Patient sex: M
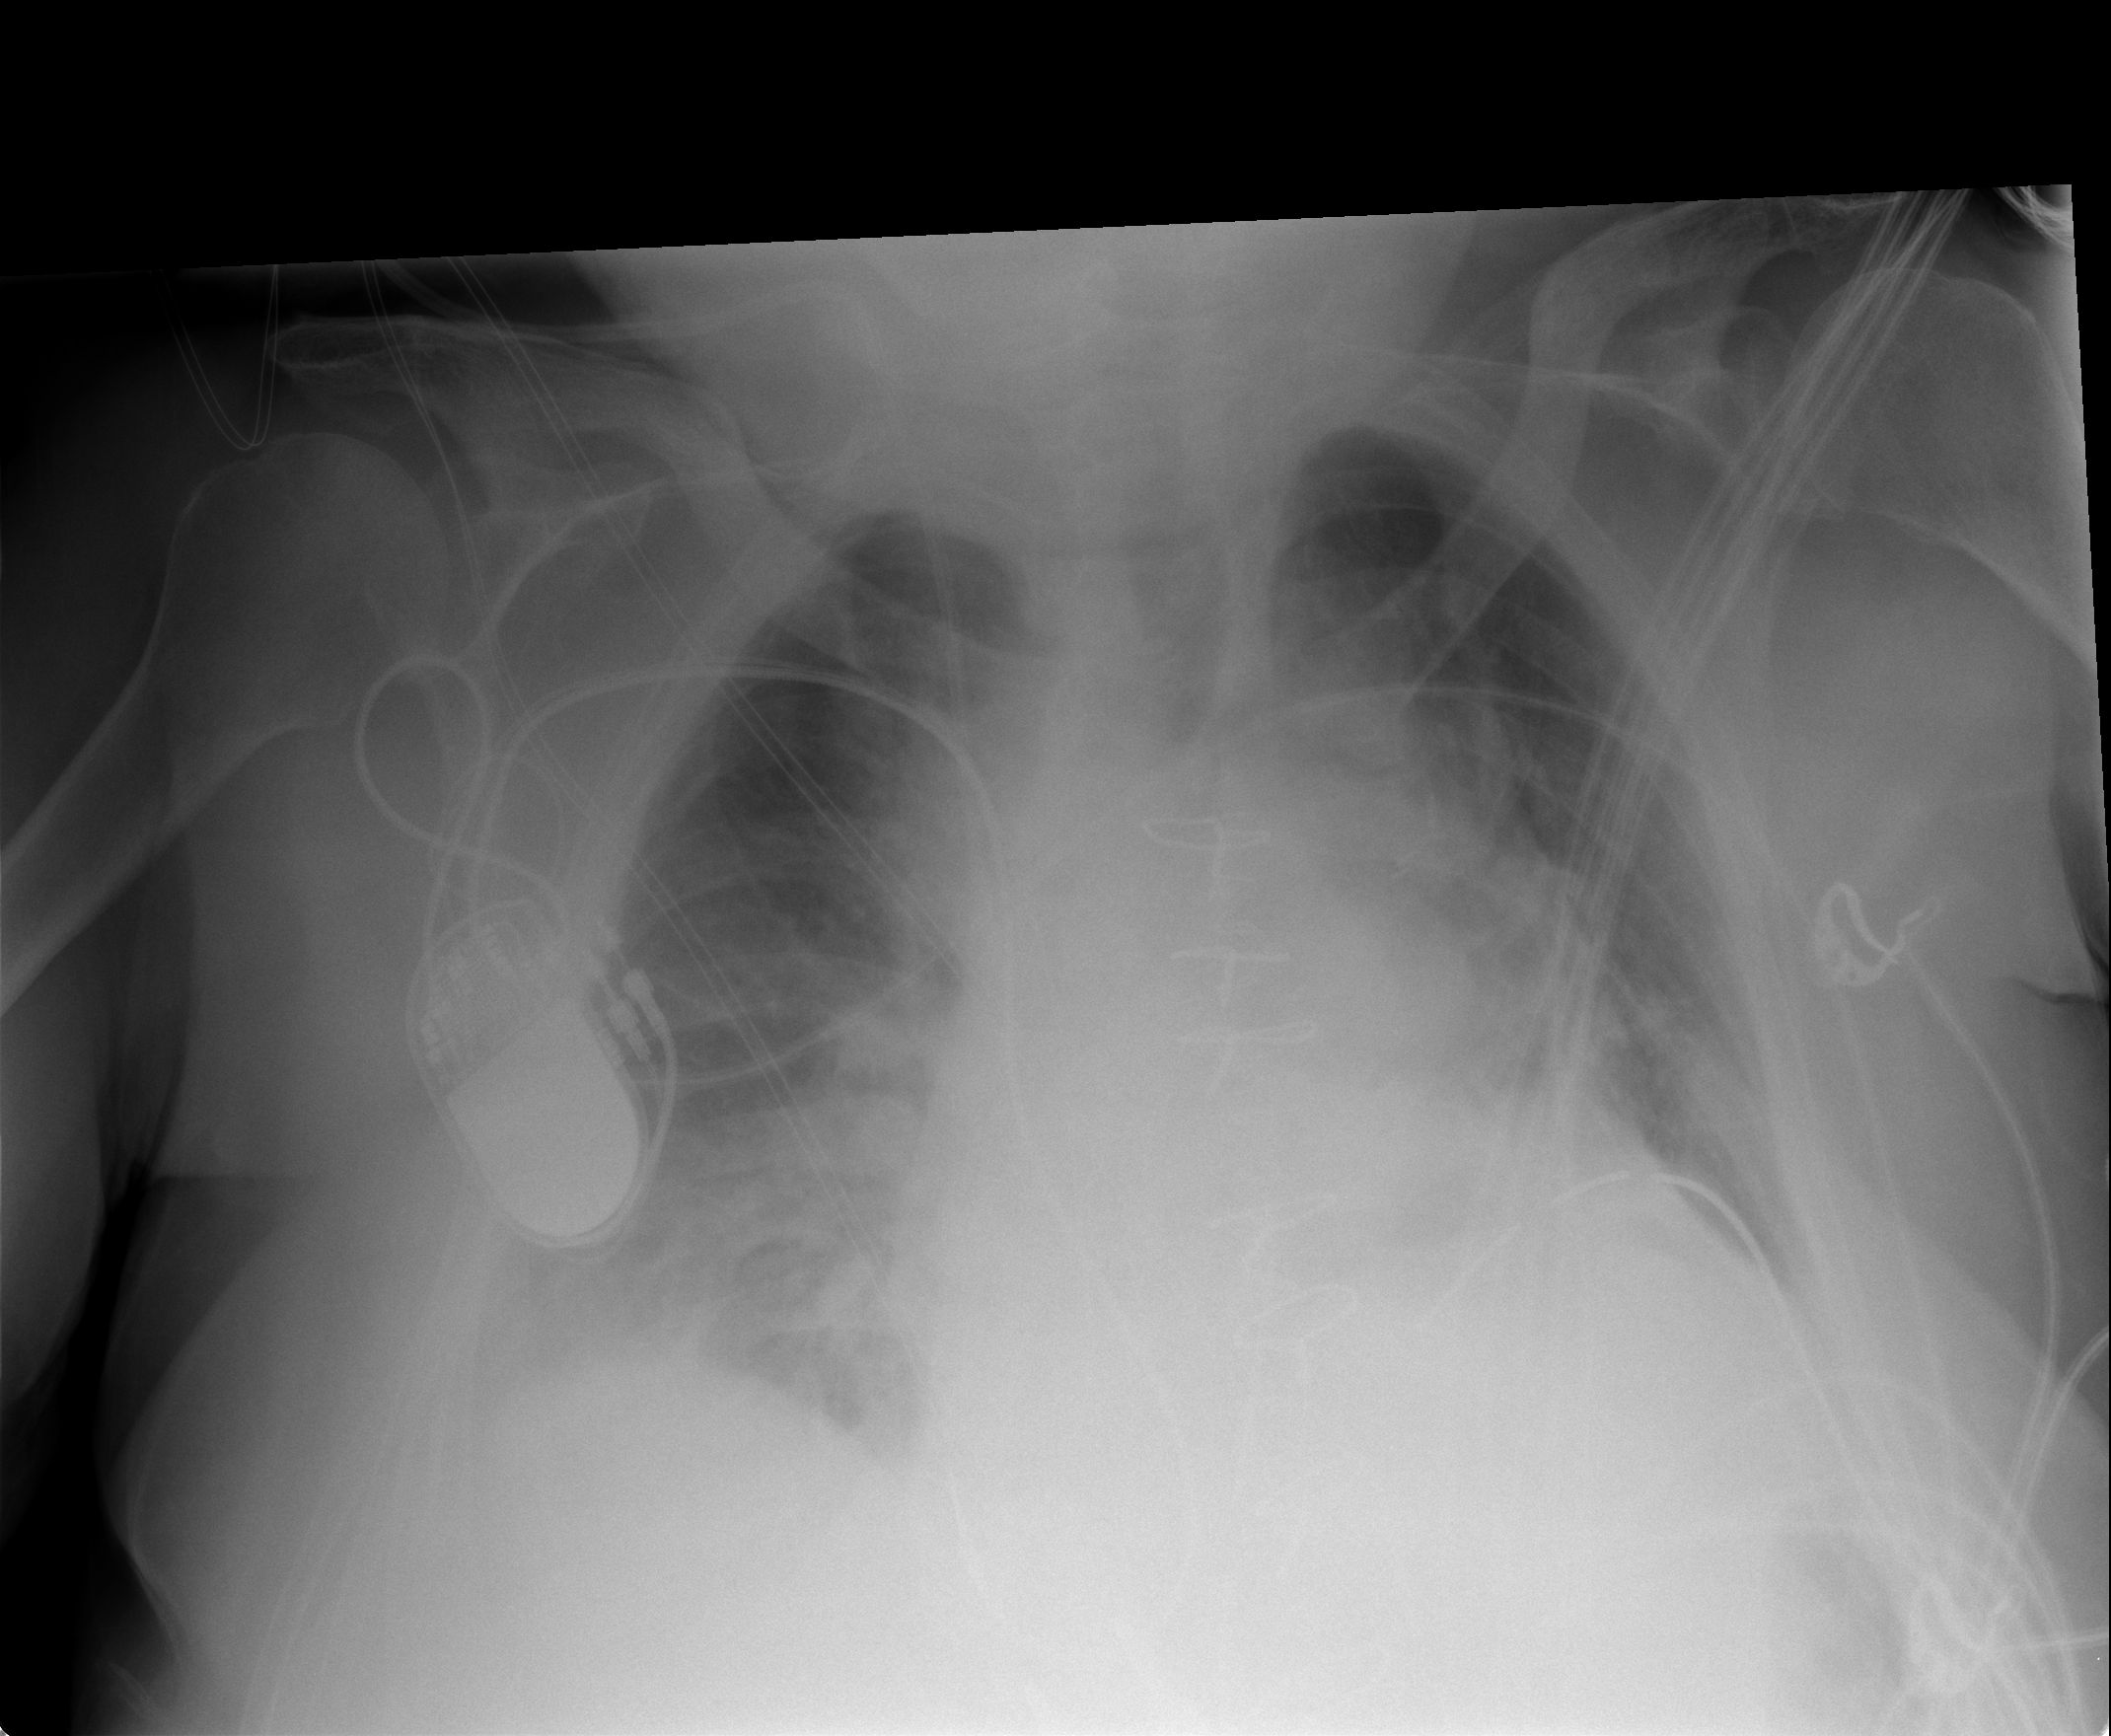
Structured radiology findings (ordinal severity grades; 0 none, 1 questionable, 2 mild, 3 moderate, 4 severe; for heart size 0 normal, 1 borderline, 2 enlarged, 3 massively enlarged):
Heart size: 2
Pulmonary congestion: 3
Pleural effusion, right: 2
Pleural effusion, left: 0
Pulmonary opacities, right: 1
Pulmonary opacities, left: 2
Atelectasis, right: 0
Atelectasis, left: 1